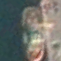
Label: Towing_vessel